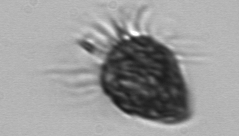
Label: Strombidium_morphotype2